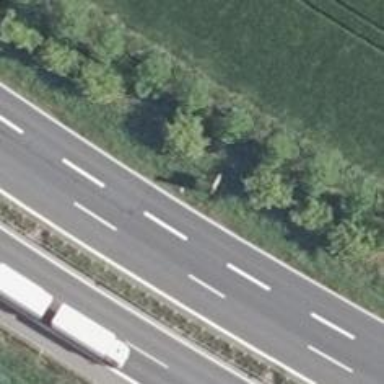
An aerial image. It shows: This is trunk highway with motorroad.